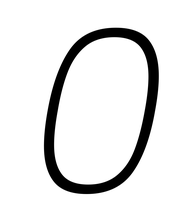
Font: Poppins-ExtraLightItalic